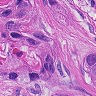
Metastatic tissue present: yes